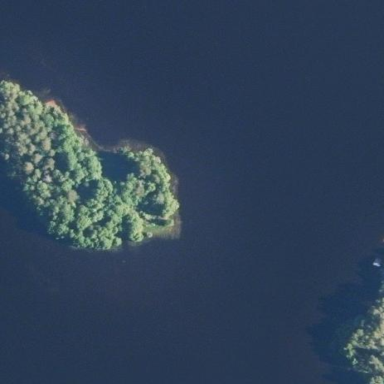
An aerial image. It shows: Islet.